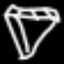
Label: diamond